Aerial crown-view tile of a tropical tree (Barro Colorado Island, Panama), acquired 20240813:
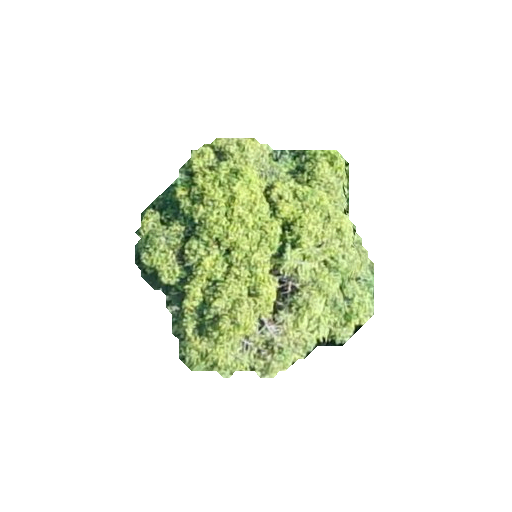
Species: Guatteria lucens
GBIF accepted scientific name: Guatteria lucens
Crown area: 64.218 m²